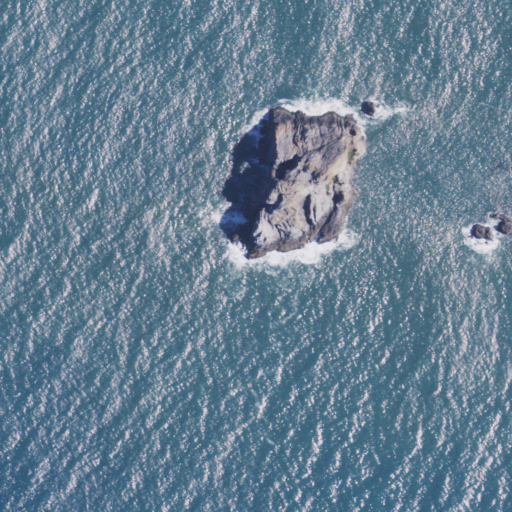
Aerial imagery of island in Oregon named Rainbow Island containing open water and barren land